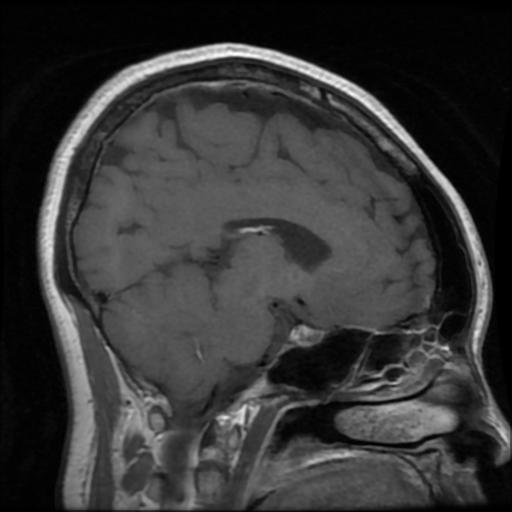
Label: pituitary